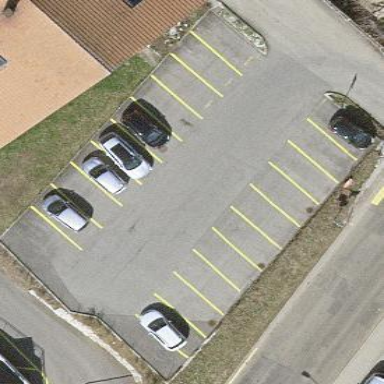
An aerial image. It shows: Parking area.